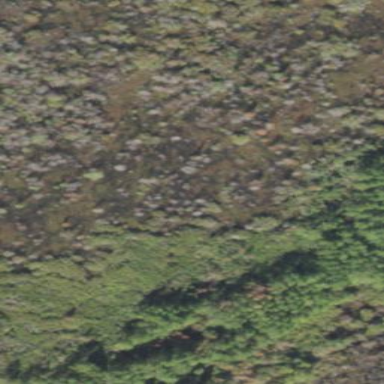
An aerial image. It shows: Forest with needle-leaved trees.